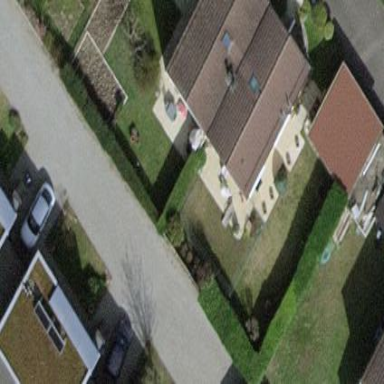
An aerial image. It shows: Garden surrounded by fence.